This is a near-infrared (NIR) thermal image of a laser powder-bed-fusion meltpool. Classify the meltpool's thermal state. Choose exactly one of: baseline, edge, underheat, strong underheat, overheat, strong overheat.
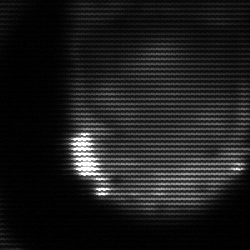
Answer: edge